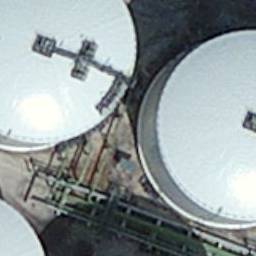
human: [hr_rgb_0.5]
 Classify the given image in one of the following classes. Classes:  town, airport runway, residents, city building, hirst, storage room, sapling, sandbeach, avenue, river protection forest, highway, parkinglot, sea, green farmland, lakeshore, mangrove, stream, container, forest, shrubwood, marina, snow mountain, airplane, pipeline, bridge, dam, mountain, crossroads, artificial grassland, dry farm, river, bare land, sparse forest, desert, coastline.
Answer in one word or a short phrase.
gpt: storage room